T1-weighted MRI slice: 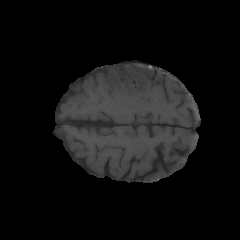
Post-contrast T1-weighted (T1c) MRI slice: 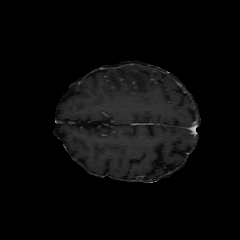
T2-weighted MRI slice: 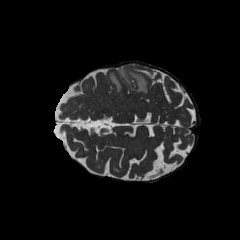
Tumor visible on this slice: yes